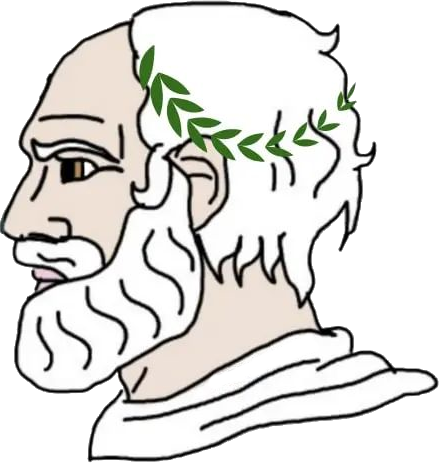
Label: 4_Yes_Chad